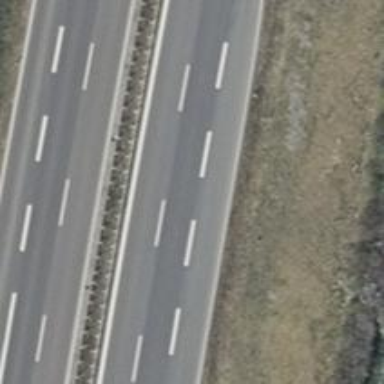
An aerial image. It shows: Asphalt motorway.